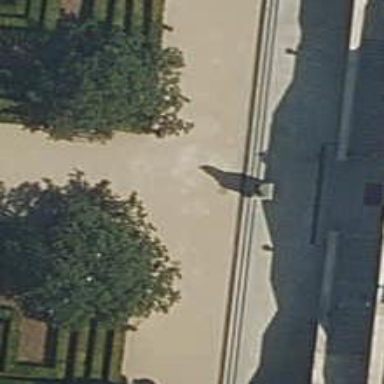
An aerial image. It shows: Historical memorial featuring statue.